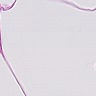
Metastatic tissue present: no